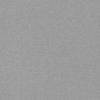
Label: dusty